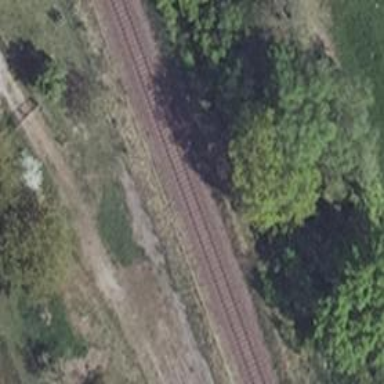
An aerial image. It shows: Railway line on embankment.